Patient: sex M, age 51
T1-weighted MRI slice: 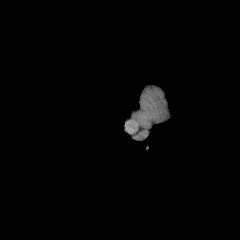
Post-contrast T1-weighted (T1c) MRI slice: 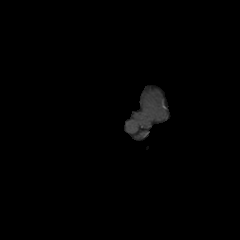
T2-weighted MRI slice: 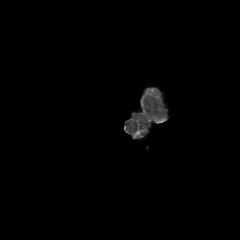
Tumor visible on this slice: no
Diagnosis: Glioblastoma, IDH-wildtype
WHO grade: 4